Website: lowes
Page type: review-order
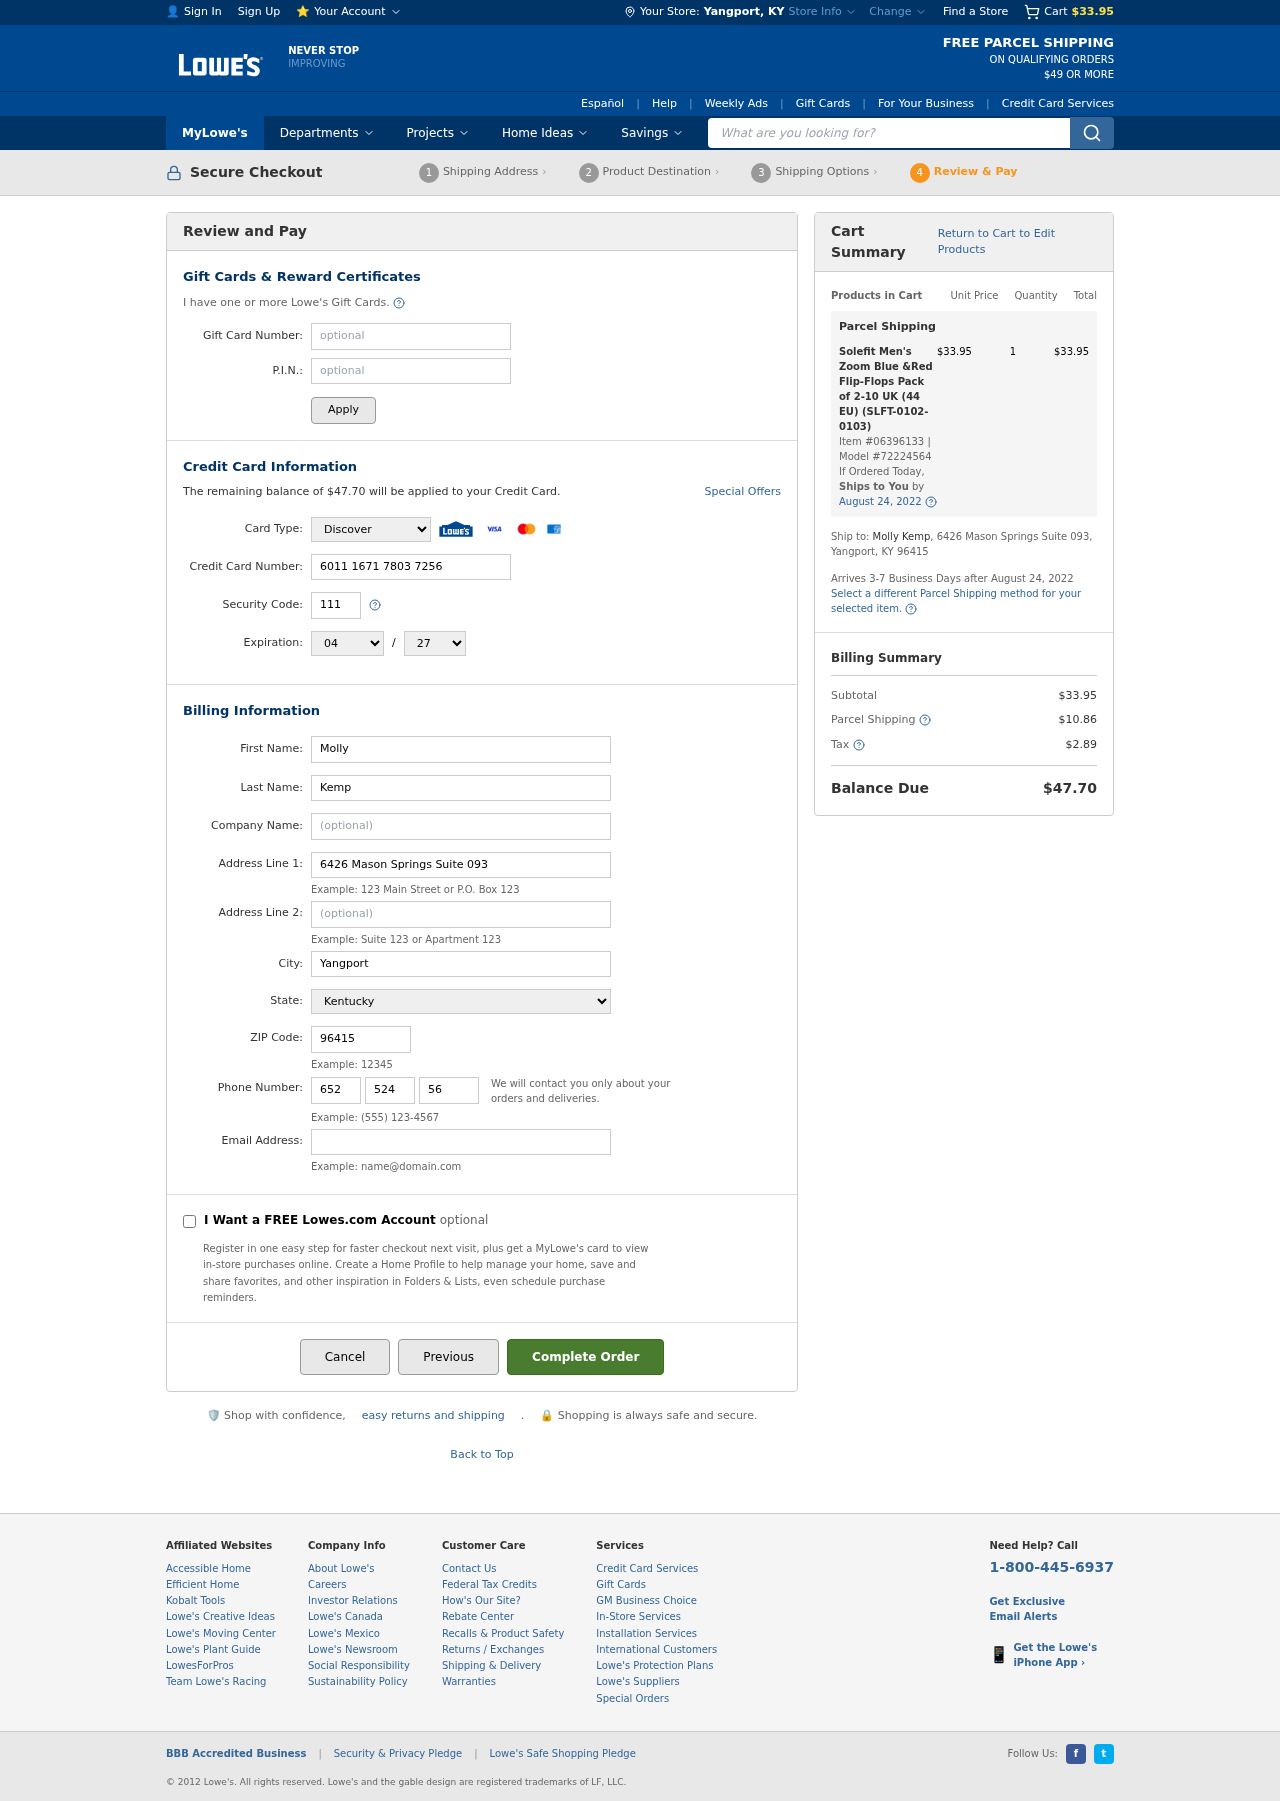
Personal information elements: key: PII_CARD_CVV
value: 111
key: PII_CARD_EXPIRY_MONTH
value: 04
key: PII_CARD_EXPIRY_YEAR
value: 27
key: PII_CARD_NUMBER
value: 6011 1671 7803 7256
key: PII_CARD_TYPE
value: Discover
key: PII_CITY
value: Yangport
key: PII_CITY_STATE
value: Yangport, KY
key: PII_EMAIL
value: molly.kemp@yahoo.com
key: PII_FIRSTNAME
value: Molly
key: PII_LASTNAME
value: Kemp
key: PII_PHONE_AREA
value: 652
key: PII_PHONE_PREFIX
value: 524
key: PII_PHONE_SUFFIX
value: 5691
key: PII_POSTCODE
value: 96415
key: PII_STATE
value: Kentucky
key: PII_STREET
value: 6426 Mason Springs Suite 093
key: PII_STREET2
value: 6426 Mason Springs Suite 093
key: PII_FULLNAME2
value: Molly Kemp
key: PII_STATE_ABBR
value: KY
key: PII_POSTCODE_FULL
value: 96415
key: PII_CITY_STATE_ZIP
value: Yangport, KY 96415
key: PII_POSTCODE_NUMERIC
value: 96415
Product elements: key: PRODUCT1_NAME
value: Solefit Men's Zoom Blue &Red Flip-Flops Pack of 2-10 UK (44 EU) (SLFT-0102-0103)
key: PRODUCT1_PRICE
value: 33.95
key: PRODUCT1_QUANTITY
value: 1
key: PRODUCT1_ITEM_NUMBER
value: Item #06396133
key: PRODUCT1_MODEL_NUMBER
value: Model #72224564
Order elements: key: ORDER_SUBTOTAL
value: $33.95
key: ORDER_BALANCE_DUE
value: $47.70
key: ORDER_SHIPPING_DATE
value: August 24, 2022
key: ORDER_ITEM_TOTAL
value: $33.95
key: ORDER_SHIPPING_DATE2
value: August 24, 2022
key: ORDER_SHIPPING_COST
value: $10.86
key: ORDER_TAX
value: $2.89
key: ORDER_TOTAL
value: $47.70
Search elements: key: HEADER_SEARCH
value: What are you looking for?